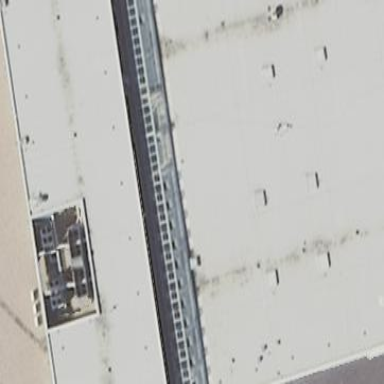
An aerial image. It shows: Building with gabled roof made of glass.